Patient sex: M
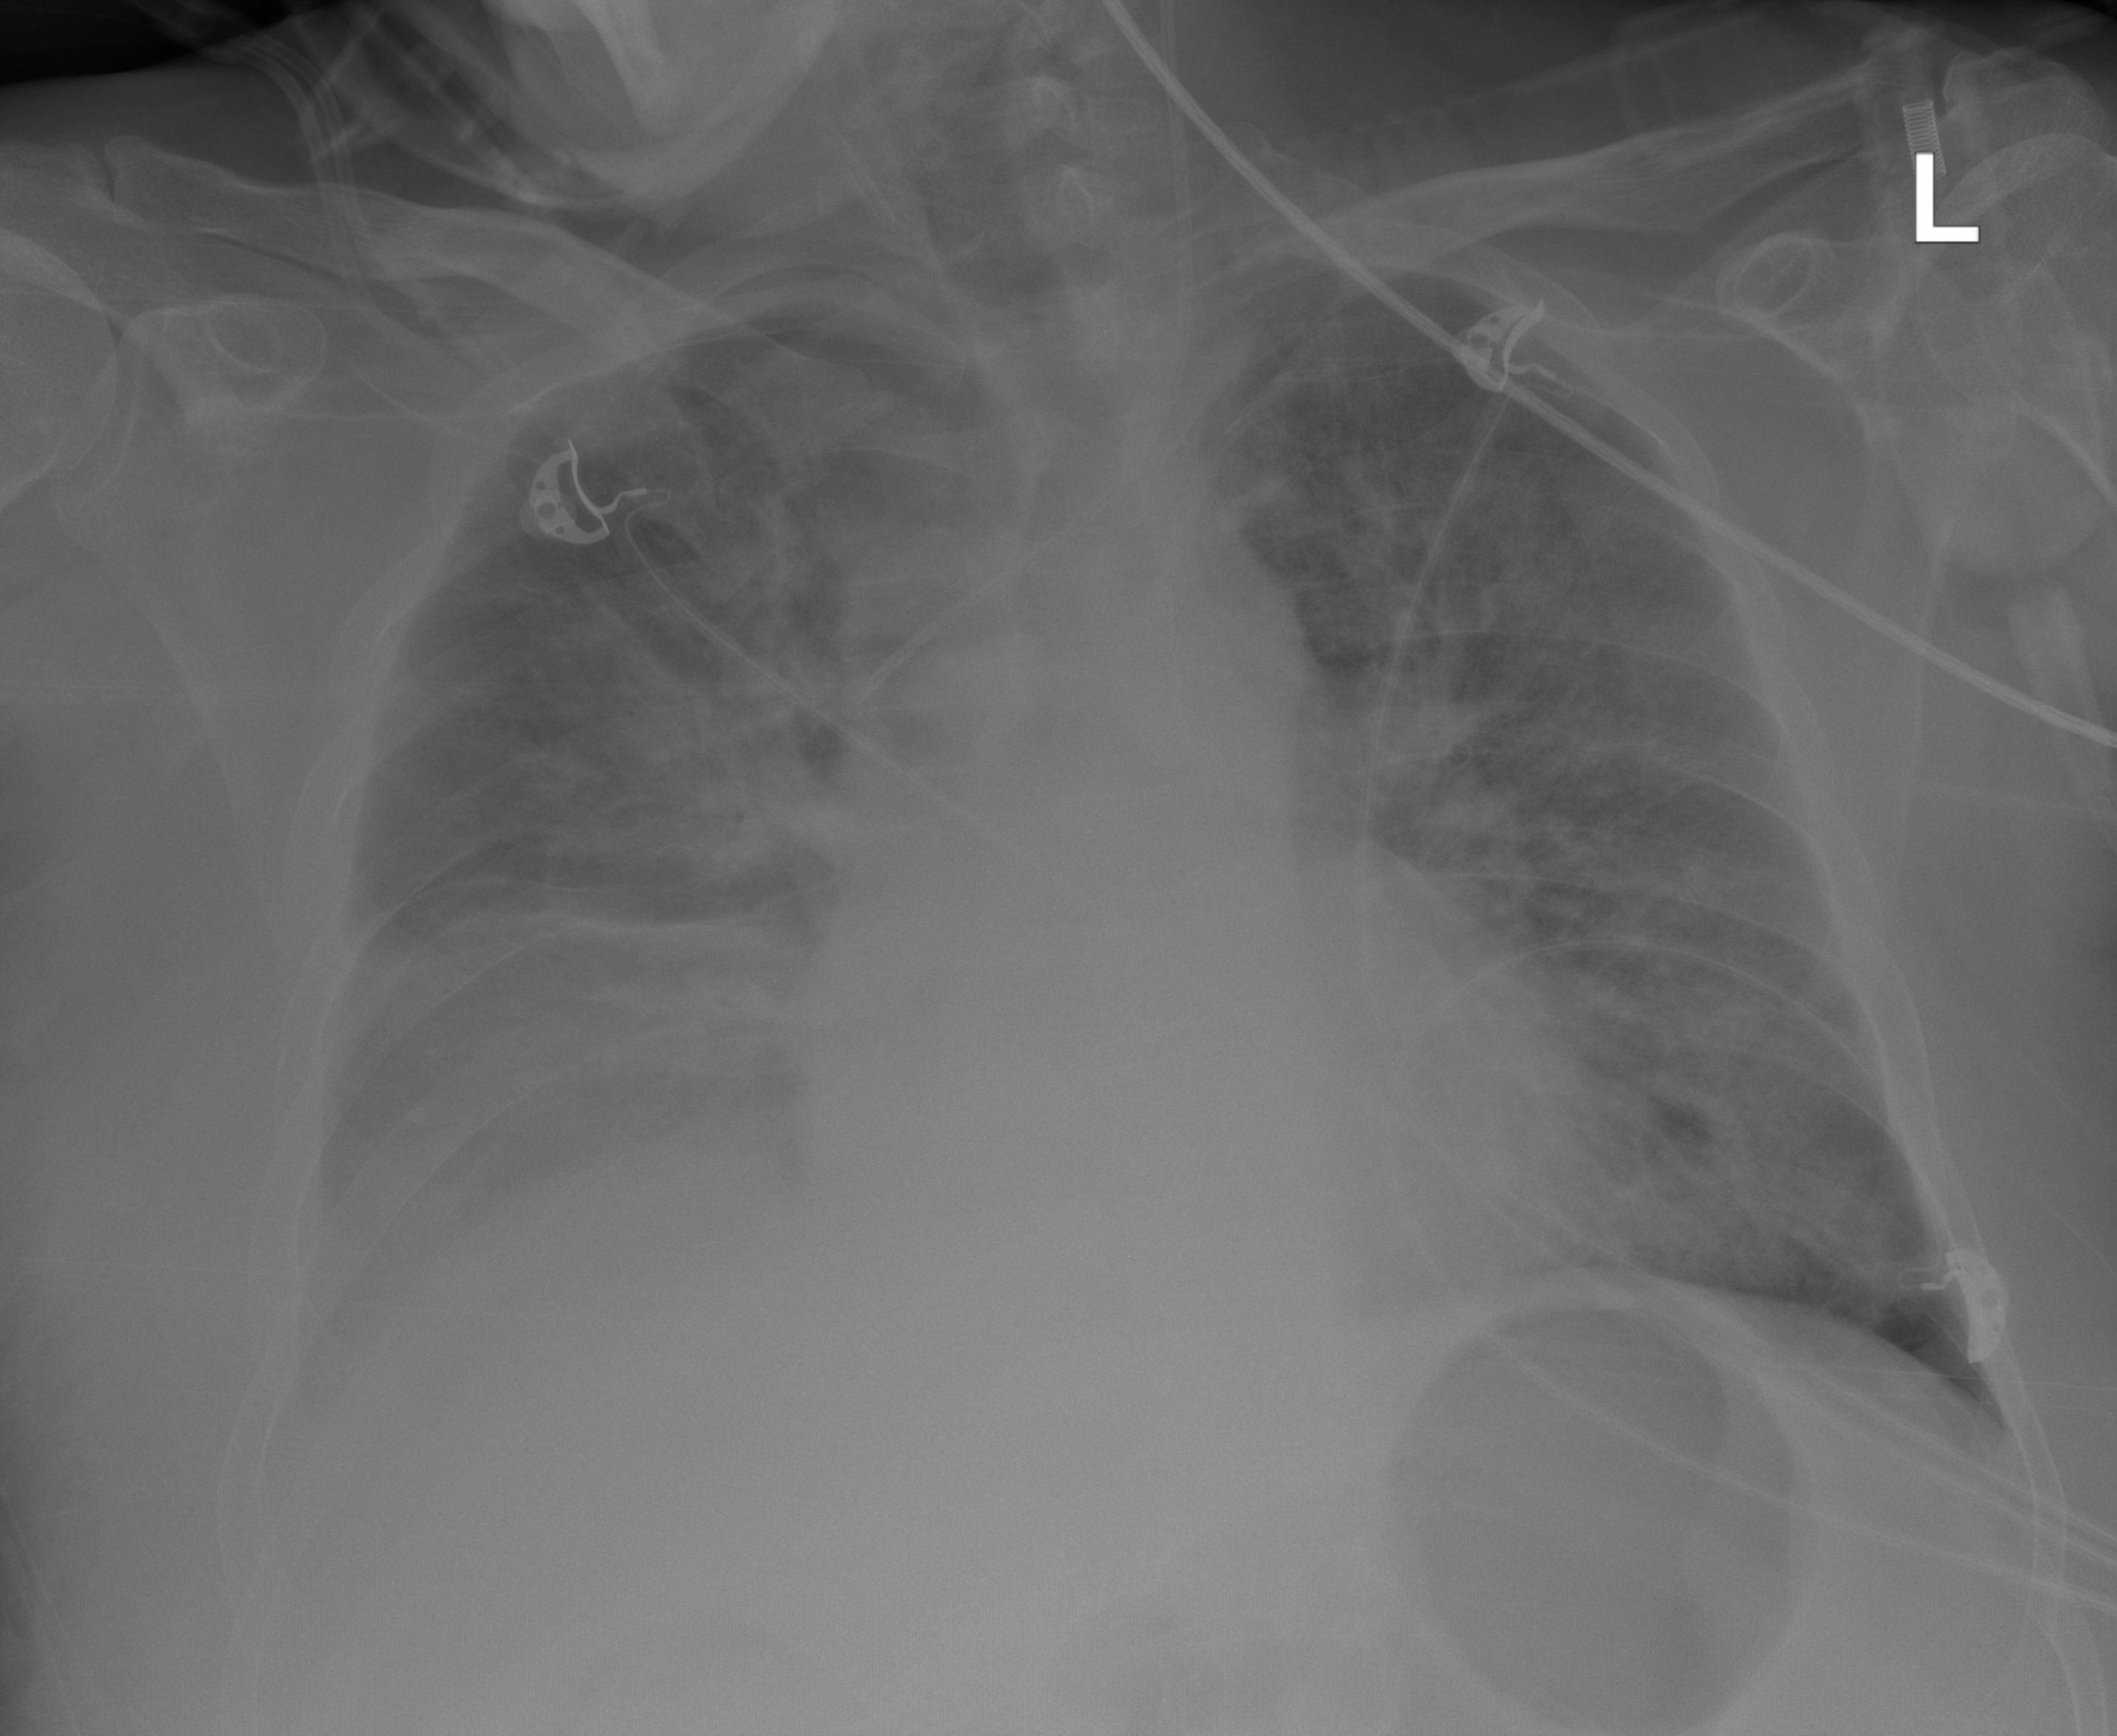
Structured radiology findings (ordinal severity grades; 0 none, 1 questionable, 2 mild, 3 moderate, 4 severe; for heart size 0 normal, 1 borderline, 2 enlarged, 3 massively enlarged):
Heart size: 1
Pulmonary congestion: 2
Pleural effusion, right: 2
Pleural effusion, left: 0
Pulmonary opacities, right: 2
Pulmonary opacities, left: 2
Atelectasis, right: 2
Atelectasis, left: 1